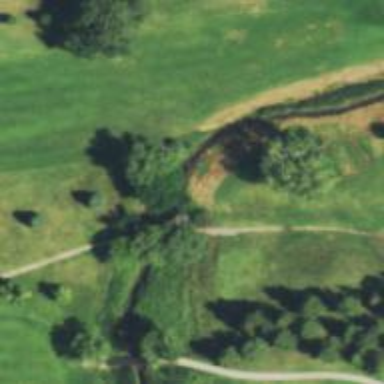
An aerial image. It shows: Driveway bridge for golf carts.